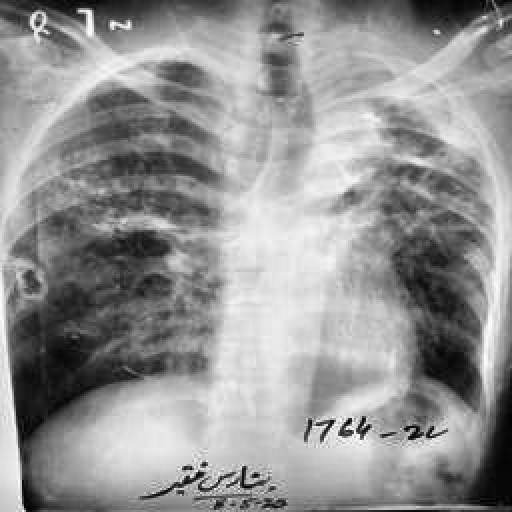
Finding: TUBERCULOSIS